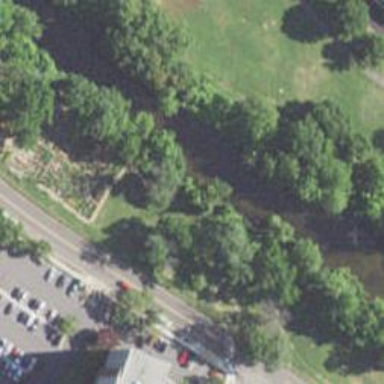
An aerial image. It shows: Footway bridge.